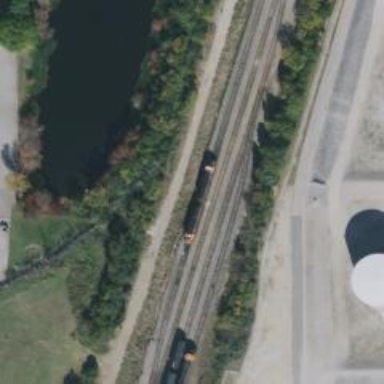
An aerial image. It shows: Railway spur service.